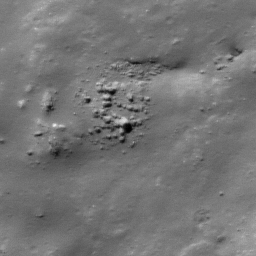
Pit: Tycho 6
Host crater: Tycho
Host type: impact_melt
Lunar coordinates: latitude -42.889, longitude 349.33